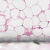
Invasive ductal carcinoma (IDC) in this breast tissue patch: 0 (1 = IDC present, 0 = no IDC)